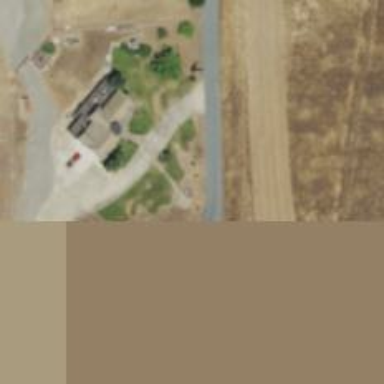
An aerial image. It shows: Driveway.